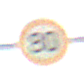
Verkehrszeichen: Geschwindigkeit80
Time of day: MorningAfternoon
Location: Outdoor (Beach)
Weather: PartlyCloudy
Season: NotSpecified
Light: Natural